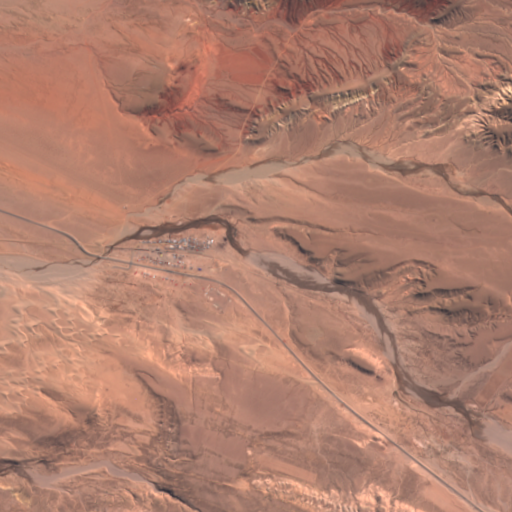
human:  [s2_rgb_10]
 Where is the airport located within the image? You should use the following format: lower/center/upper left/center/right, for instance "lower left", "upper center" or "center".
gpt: The airport is located in the upper left of the image.
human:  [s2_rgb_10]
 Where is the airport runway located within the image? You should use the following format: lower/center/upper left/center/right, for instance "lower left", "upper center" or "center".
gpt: The airport runway is located in the upper left of the image.
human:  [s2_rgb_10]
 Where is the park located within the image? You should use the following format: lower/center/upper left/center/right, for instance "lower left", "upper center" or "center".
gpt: The park is located in the center of the image.
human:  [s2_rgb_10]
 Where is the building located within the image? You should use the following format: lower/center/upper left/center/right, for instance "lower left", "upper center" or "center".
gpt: There is no building in the image.